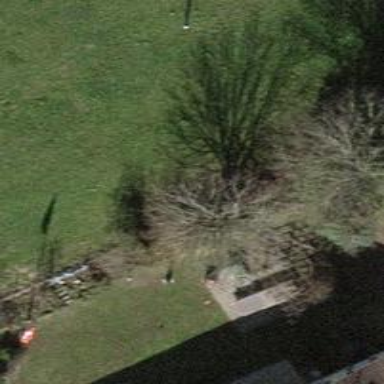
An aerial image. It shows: Single tag "natural: tree."